Aerial crown-view tile of a tropical tree (Barro Colorado Island, Panama), acquired 20250414:
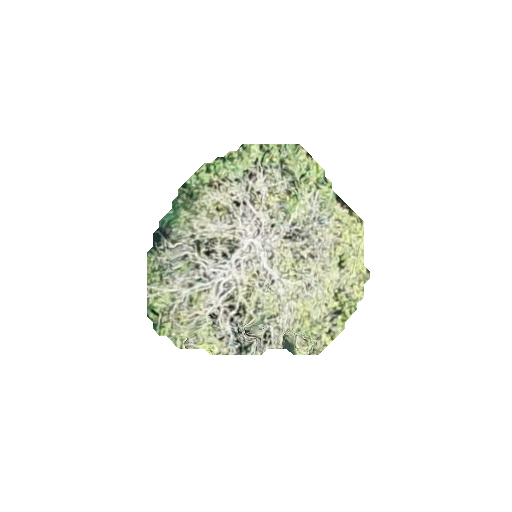
Species: Alseis blackiana
GBIF accepted scientific name: Alseis blackiana
Crown area: 54.243 m²